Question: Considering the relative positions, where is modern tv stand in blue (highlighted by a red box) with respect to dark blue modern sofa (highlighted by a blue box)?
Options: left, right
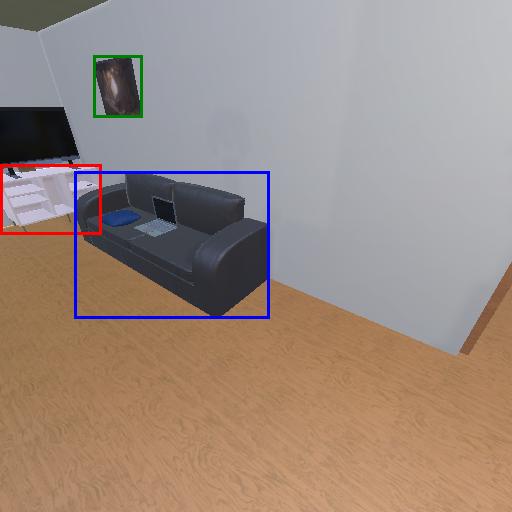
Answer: left